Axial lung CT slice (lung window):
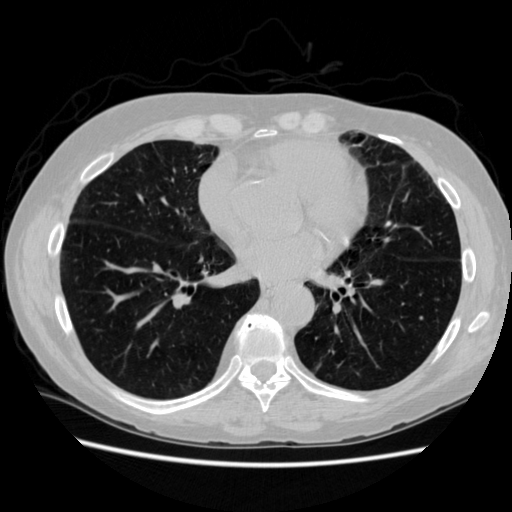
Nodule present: no